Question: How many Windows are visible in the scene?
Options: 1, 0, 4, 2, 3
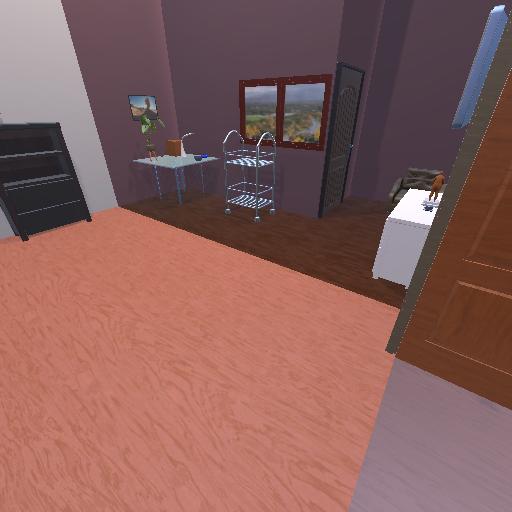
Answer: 1